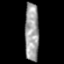
Tissue: prostate
Cell type: Myeloid cells
Senescence score: 0.3409
Nuclear area (px): 821
Mean DAPI intensity: 154.738